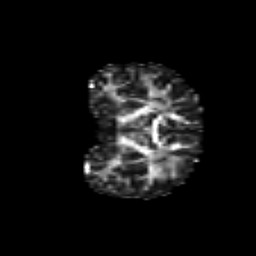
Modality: FA
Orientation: coronal
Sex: female
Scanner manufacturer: siemens
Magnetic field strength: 3 T
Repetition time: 5 s
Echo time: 0.071 s